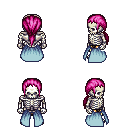
a pixel art fantasy rpg character, male body template, skeleton, overskirt, gold greaves, pink ponytail hairstyle, four views (front, back, left, right), 2x2 character sprite sheet, small pixel art, hard edges, no anti-aliasing